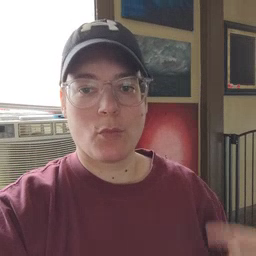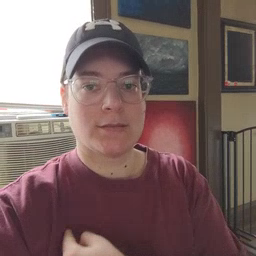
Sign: weus